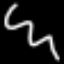
Label: squiggle